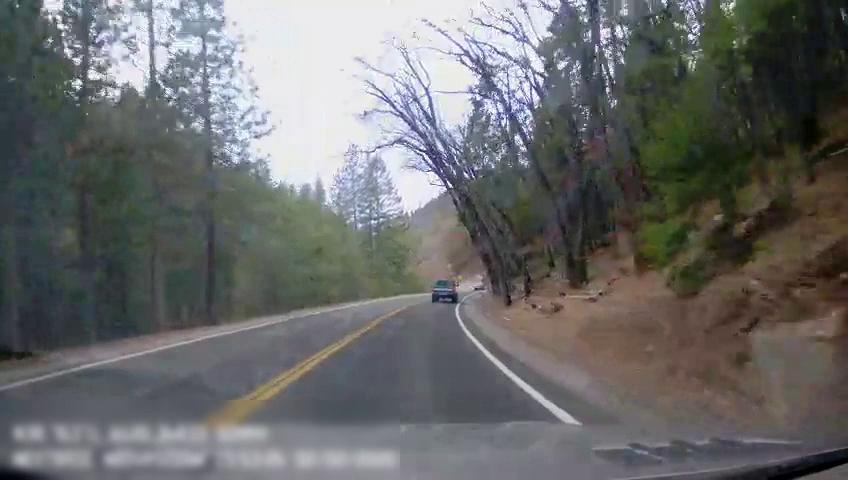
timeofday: Day
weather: Sunny
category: Drivable Space
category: Vehicles | Car
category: Vehicles | Truck
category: Lanes | Current Lane
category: Lanes | Current Lane
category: Lanes | Alternate Lane